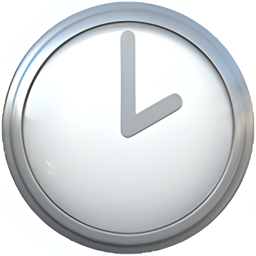
Name: clock face two oclock
Emoji: 🕑
Group: Travel & Places
Sub-group: time